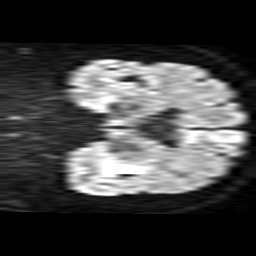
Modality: TRACE
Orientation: coronal
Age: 51
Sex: male
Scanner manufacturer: philips
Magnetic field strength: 1.5 T
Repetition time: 3.627 s
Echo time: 0.09326 s